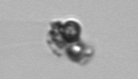
Label: Thalassiosira_TAG_external_detritus